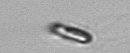
Label: Chrysochromulina